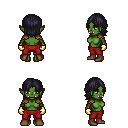
a pixel art fantasy rpg character, female body template, orc, green skin, leather shoulder armor, red pants, raven long bangs hairstyle, gold gloves, brown shoes, four views (front, back, left, right), 2x2 character sprite sheet, small pixel art, hard edges, no anti-aliasing